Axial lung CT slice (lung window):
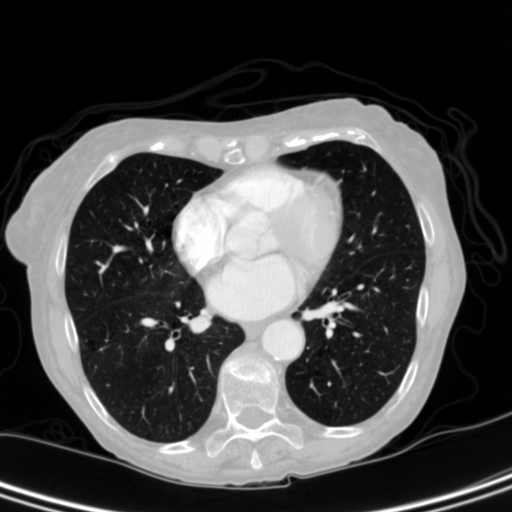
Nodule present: no